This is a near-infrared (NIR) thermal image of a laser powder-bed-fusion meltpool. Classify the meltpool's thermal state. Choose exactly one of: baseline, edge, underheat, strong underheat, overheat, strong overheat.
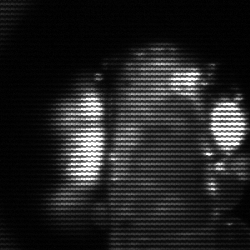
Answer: strong underheat